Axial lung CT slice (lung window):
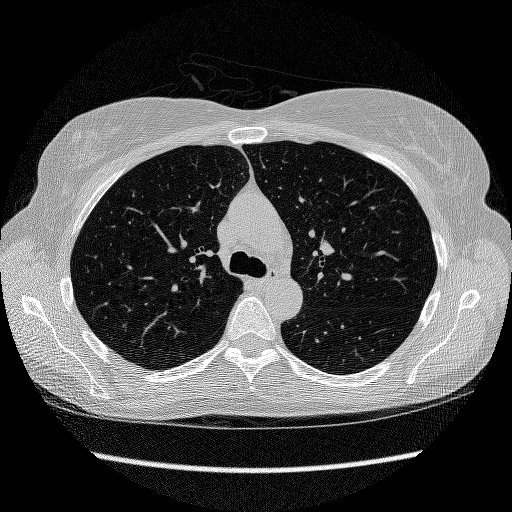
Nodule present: no